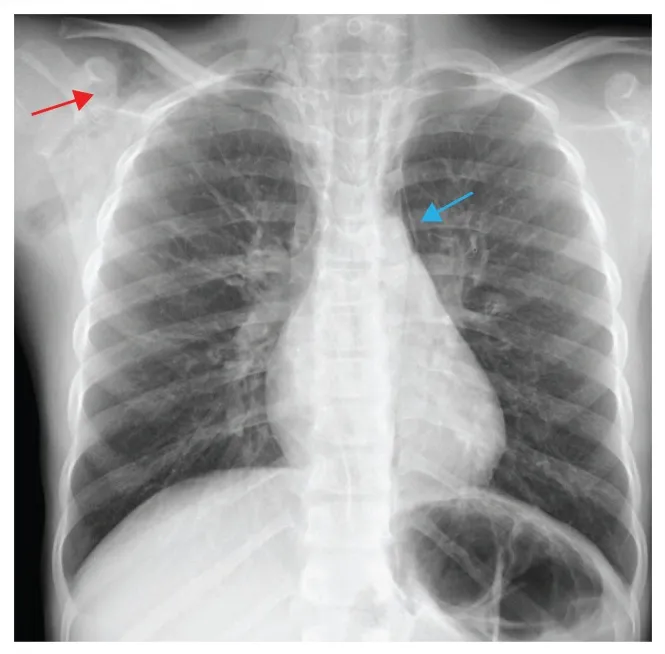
Chest radiograph on admission demonstrating subcutaneous emphysema (red arrow) and pneumomediastinum (blue arrow).
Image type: radiology (x_ray)